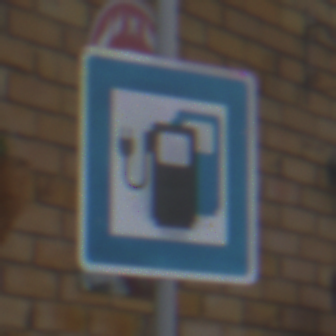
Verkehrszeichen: LadestationFuerElektrofahrzeuge
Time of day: MorningAfternoon
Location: Outdoor (Urban)
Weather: Overcast
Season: NotSpecified
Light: Natural